Question: I used to write
'''
<asp:SiteMapPath ID="SiteMapPath1" Runat="server" />
'''
in my .net application to show the navigation breadcrumb. Can anyone please tell me how to use this type of functionality in Tridion page? Or should I use this as a user control and add it to my page?
And one more thing as you see link in the image. How can I link this text to my respective PDF file placed in building block folder? Should I write tcm id of the file(multimedia component) like this?
'''
<a href="tcm id of file" > Download PDF </a>
'''
Would this be the correct approach?

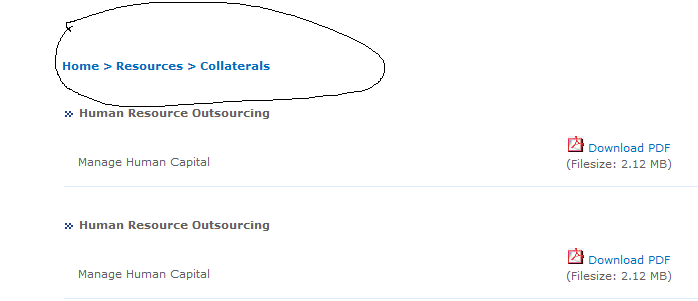
Answer: OK, you have 2 questions in here - these should really be 2 separate questions. Moving on.
There's nothing stopping you from using '<asp:SiteMapPath>' from a website that uses Tridion - as long as you have a SiteMap provider and you create the required navigation.sitemap (or whatever .NET calls it).
Alternatively, you could create your breadcrumb at publish time by determining the location of your page in the website like I explain in <URL> post.
For your pdf download, yes, you should have a template in Tridion generating those '<a tridion:href="@@Component.ID@@"><img src="images/pdf.png" /></a>' or something like that. Don't go hard-coding your TCM Uris please.